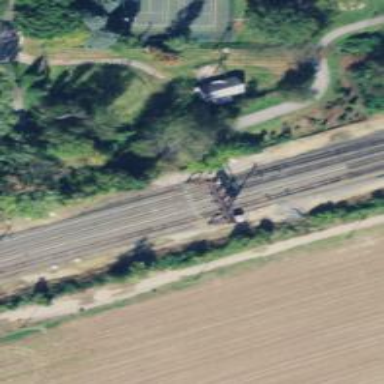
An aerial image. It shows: Railway signal.